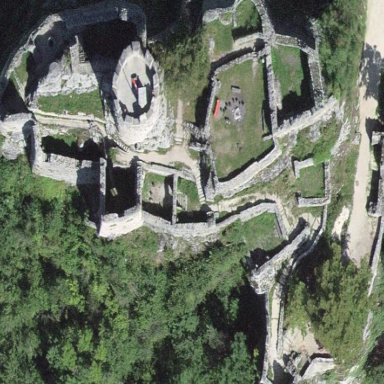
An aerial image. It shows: Majestic castle with rich historical significance.